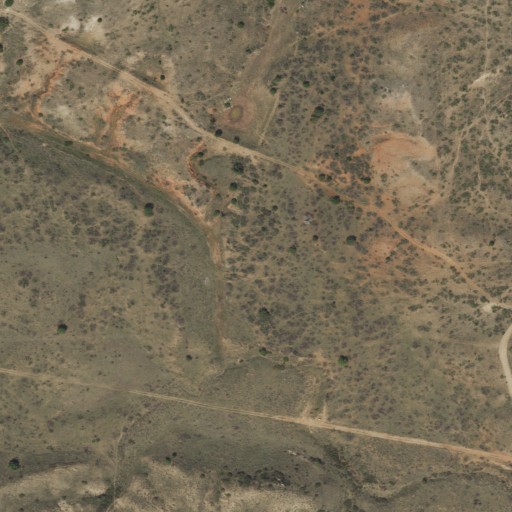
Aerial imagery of valley in Texas named Frio Draw containing shrub and grassland